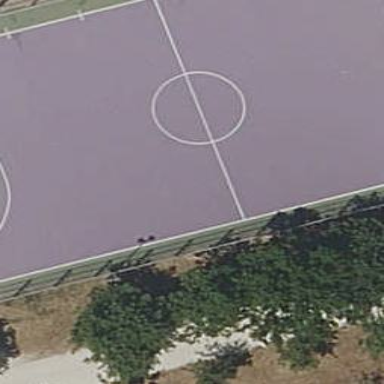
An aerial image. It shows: Soccer pitch for outdoor sports and leisure activities.